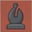
Piece: bB